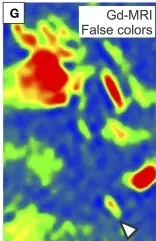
High-resolution CT (HRCT) imaging and gadolinium-enhanced MRI (Gd-MRI) of the inner ears was performed after the onset of Meniere's symptoms (HRCT, at age 44; Gd-MRI, at age 48). And Gd-MRI [F; false color-coded image in Arrowheads.
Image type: radiology (mri)